Here is the raw acceleration-versus-time signal recorded on a bearing housing. Determine the bearing's health state. Answer with exactly one of: normal, inner_race, outer_race, ball.
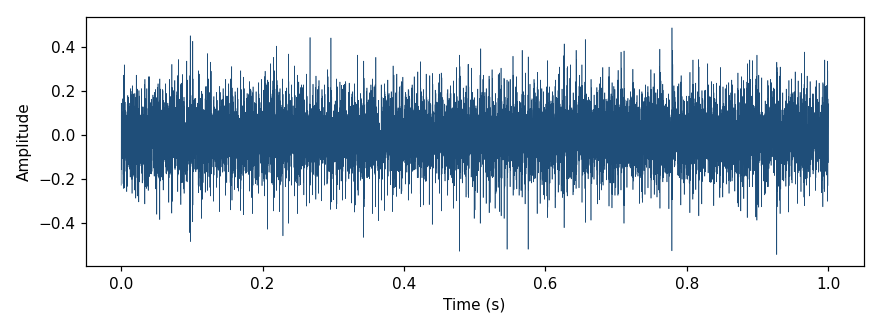
Answer: outer_race